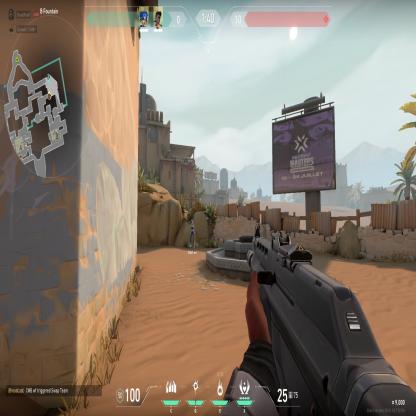
Label: teammate